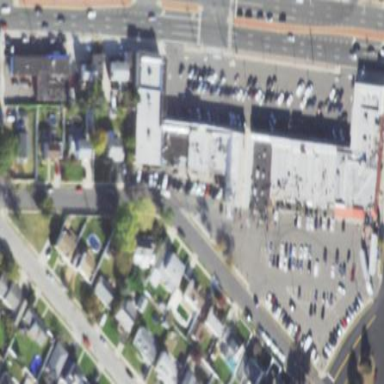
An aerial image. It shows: Retail area.